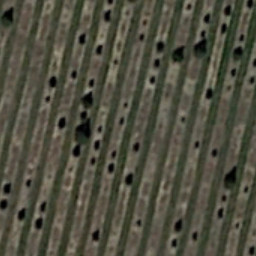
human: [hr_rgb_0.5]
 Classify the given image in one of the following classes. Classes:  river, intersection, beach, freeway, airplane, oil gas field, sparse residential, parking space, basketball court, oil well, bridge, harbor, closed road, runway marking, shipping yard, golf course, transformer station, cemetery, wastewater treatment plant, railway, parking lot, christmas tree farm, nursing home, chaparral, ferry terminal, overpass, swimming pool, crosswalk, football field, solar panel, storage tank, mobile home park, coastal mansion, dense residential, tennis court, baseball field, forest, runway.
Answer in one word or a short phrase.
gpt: christmas tree farm